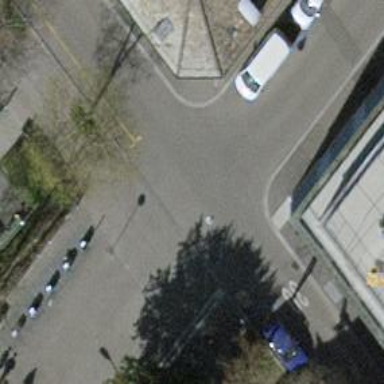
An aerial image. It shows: Residential road with asphalt surface. There are separate sidewalks on both sides and opposite cycleway.